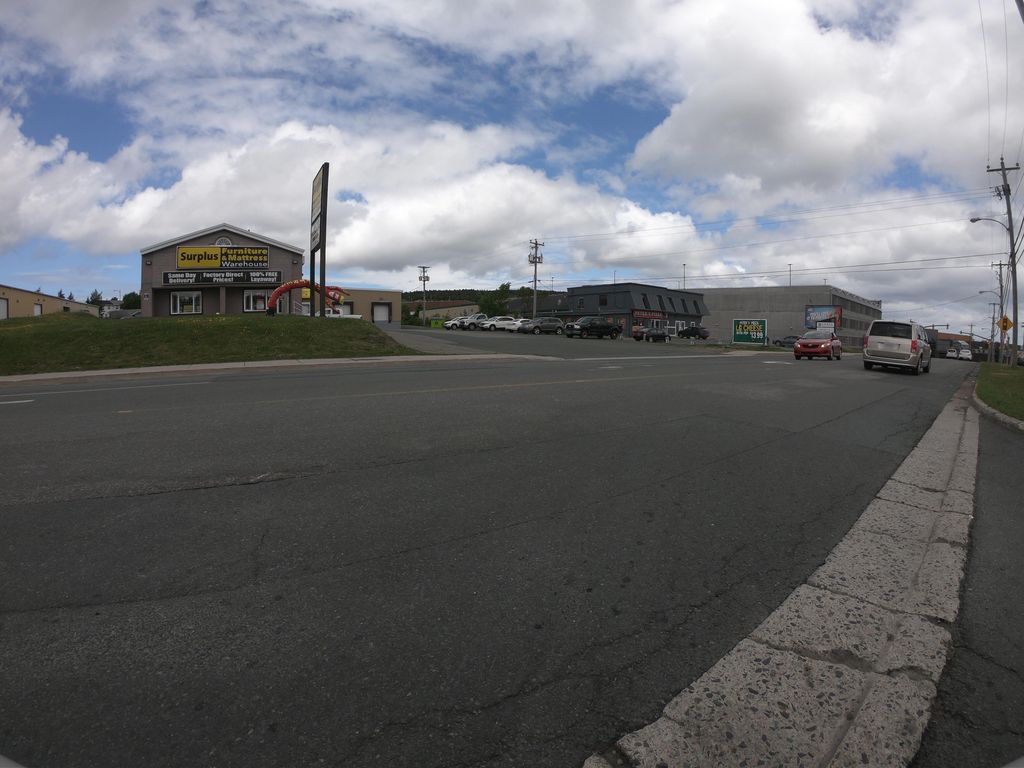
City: st_johns